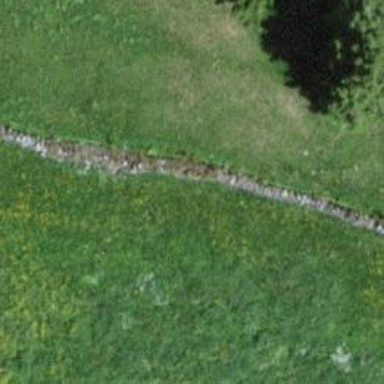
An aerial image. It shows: Dry stone wall barrier.